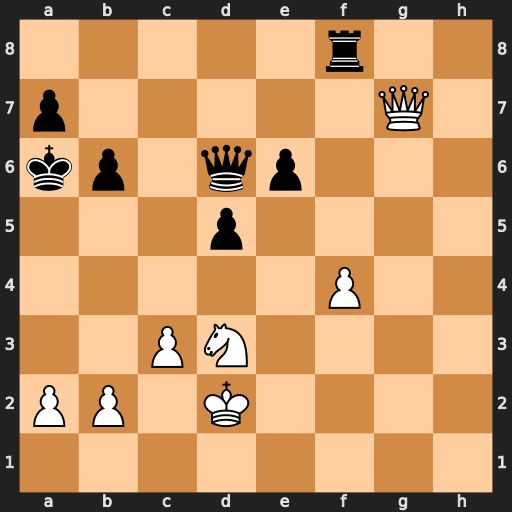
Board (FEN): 5r2/p5Q1/kp1qp3/3p4/5P2/2PN4/PP1K4/8
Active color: w
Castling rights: -
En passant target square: -
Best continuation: a4 Rxf4 b4 Qb8 Ne5